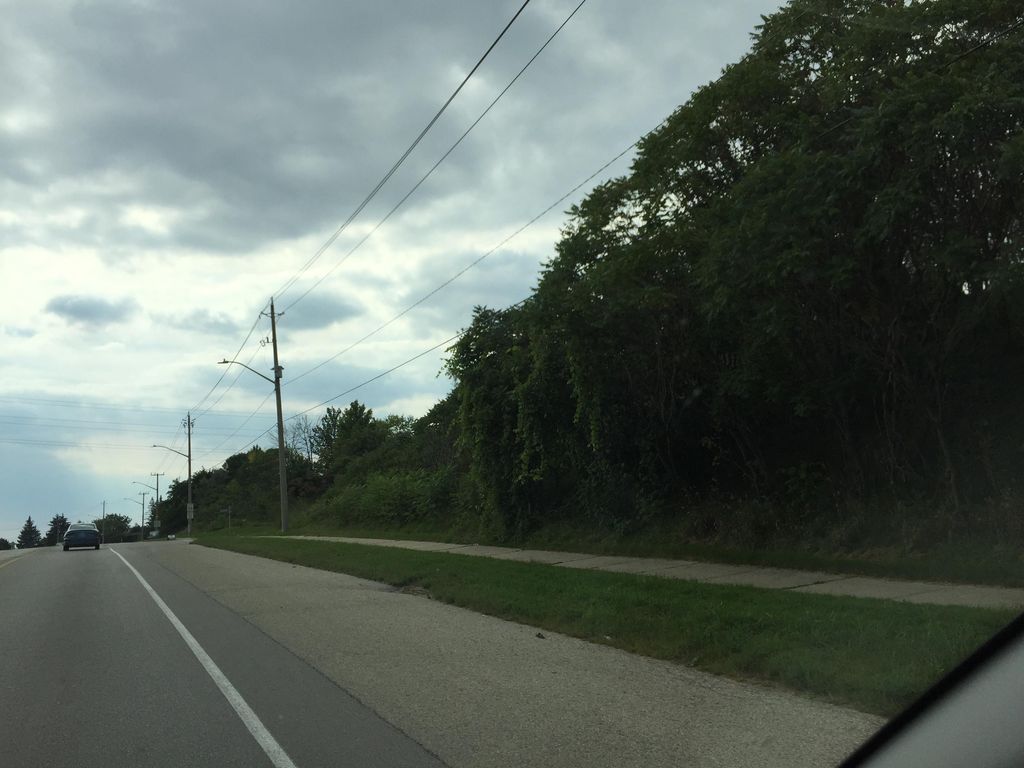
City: kitchener-waterloo